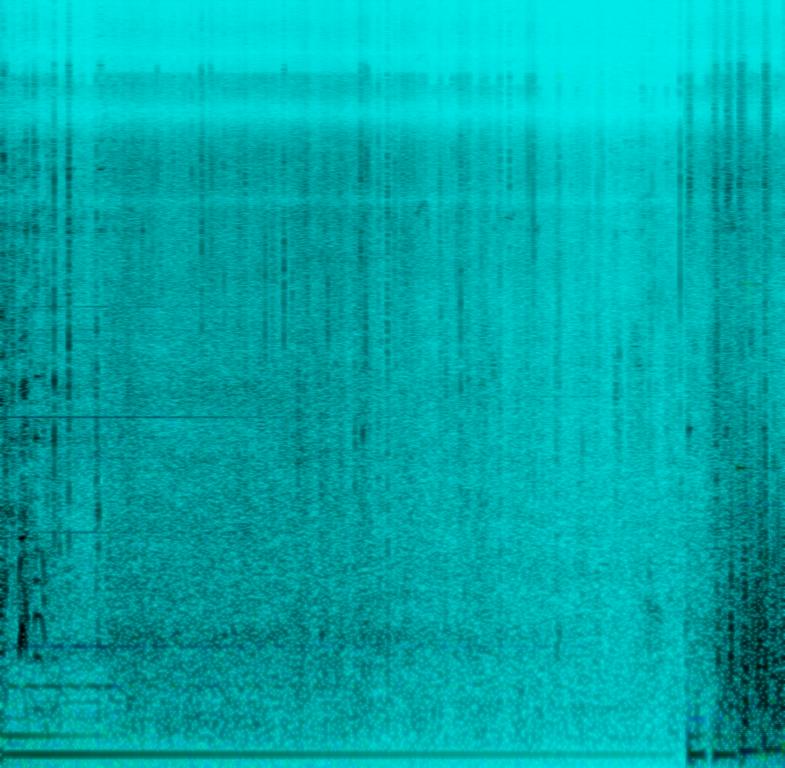
The low quality recording is a noisy and windy recording that has some asphalt sound effects in it and a wide, happy sounding background song added in postproduction. Sounds really loud and harsh, due to the wind.